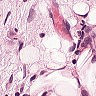
Metastatic tissue present: yes